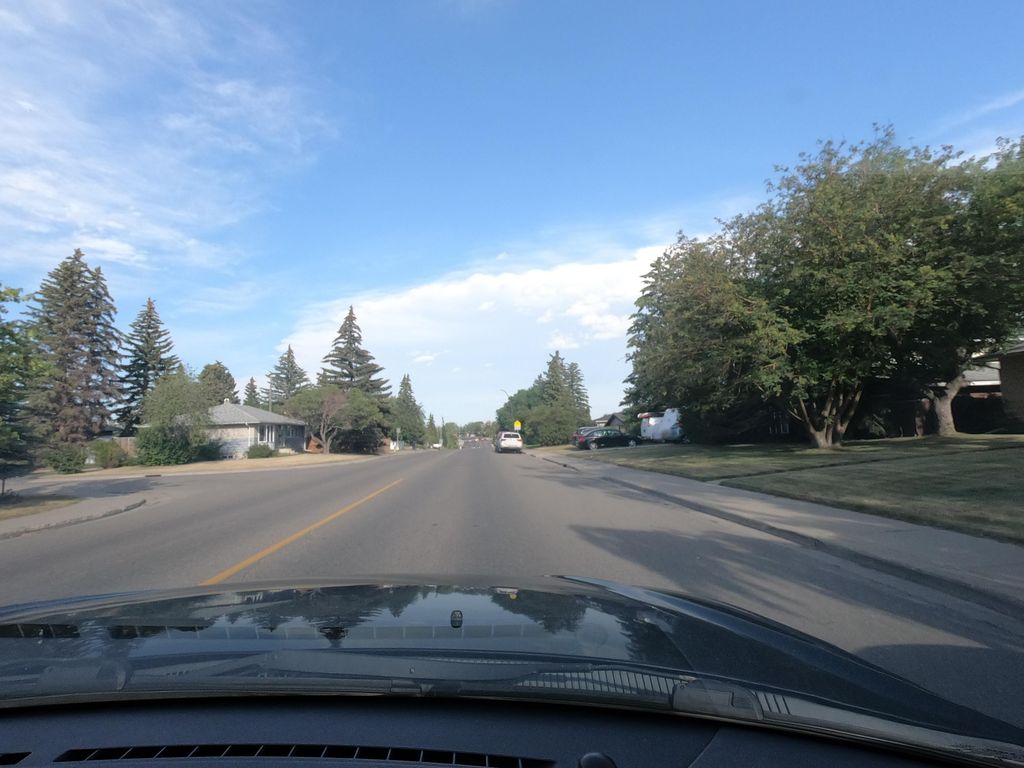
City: calgary